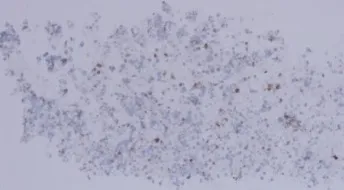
For Pax8.
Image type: pathology (fish)